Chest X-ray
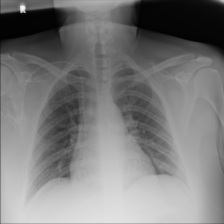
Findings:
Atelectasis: negative
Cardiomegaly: negative
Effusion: negative
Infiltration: negative
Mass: negative
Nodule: negative
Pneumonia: negative
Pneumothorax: negative
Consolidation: negative
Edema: negative
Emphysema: negative
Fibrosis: negative
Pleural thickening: negative
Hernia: negative